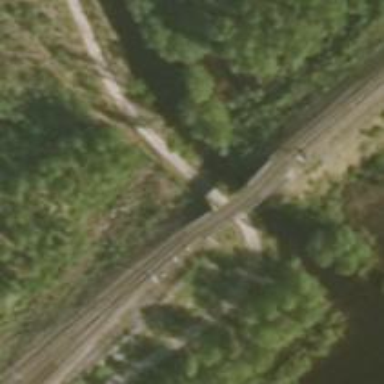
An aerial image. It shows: Railway with continuous electrified contact lines.